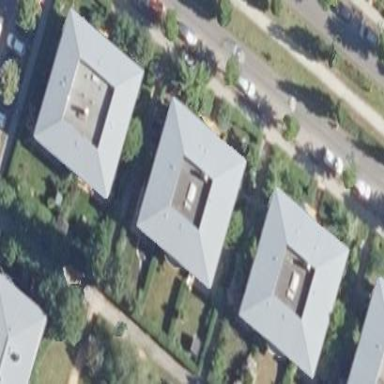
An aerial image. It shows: Unique quadruple saltbox-shaped roof outlines building with multiple apartments.